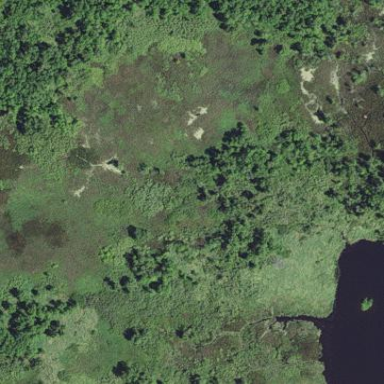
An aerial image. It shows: Marshy wetland area.